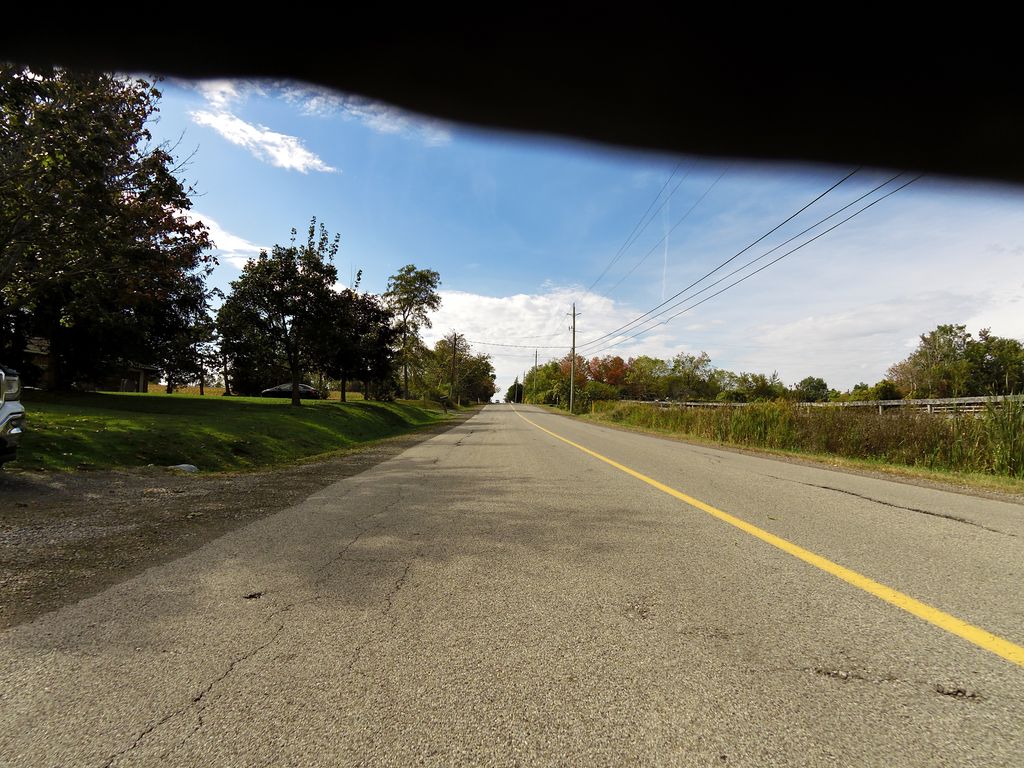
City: hamilton